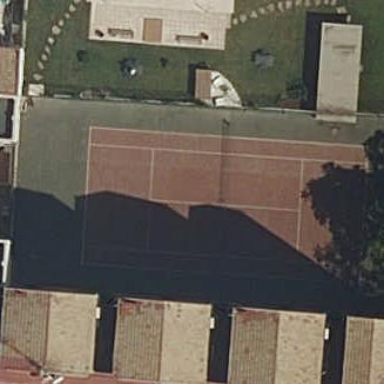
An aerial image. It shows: Tennis court in leisure pitch.